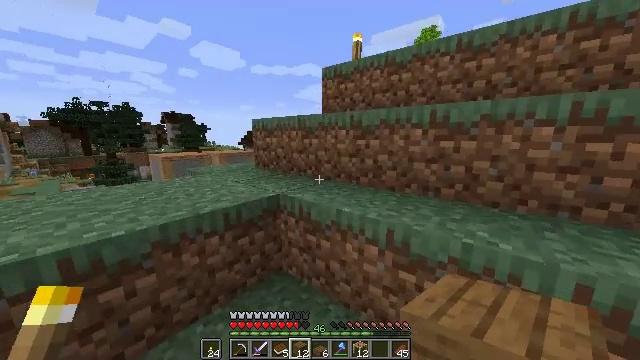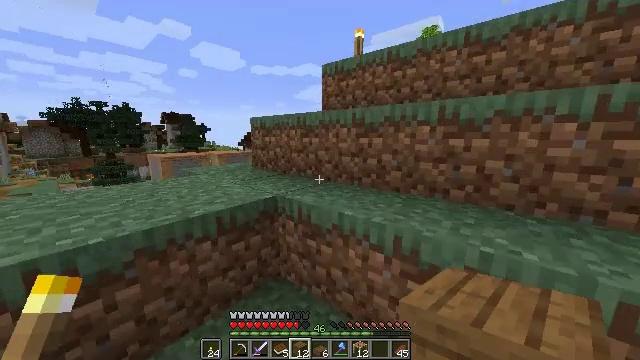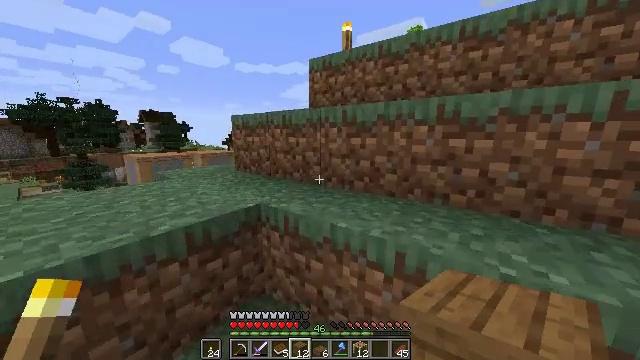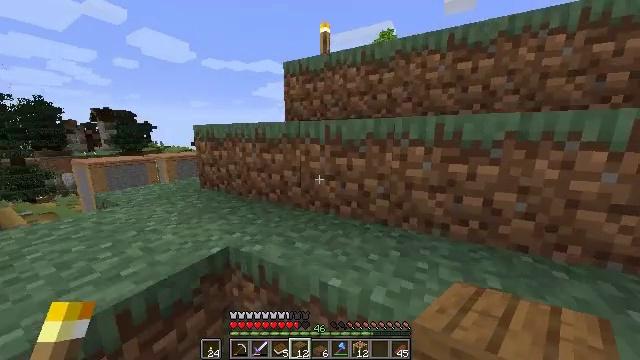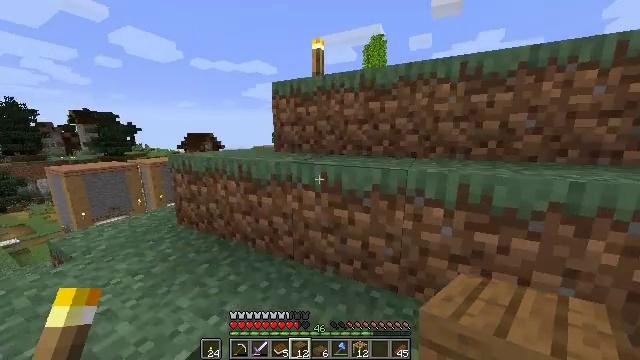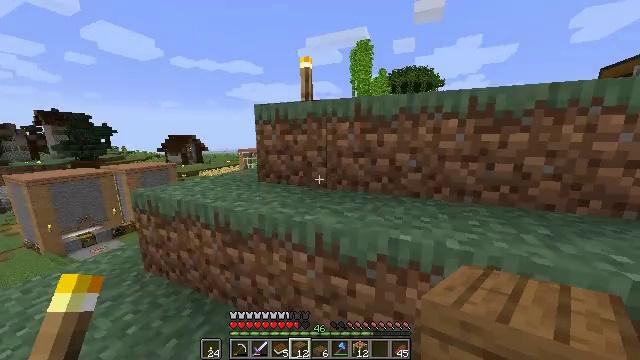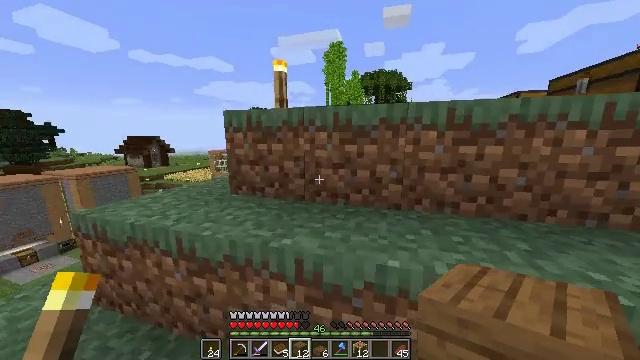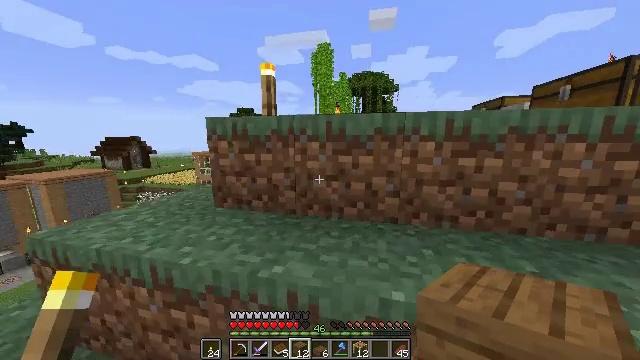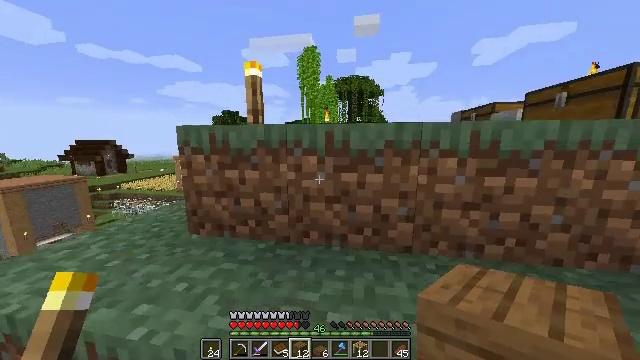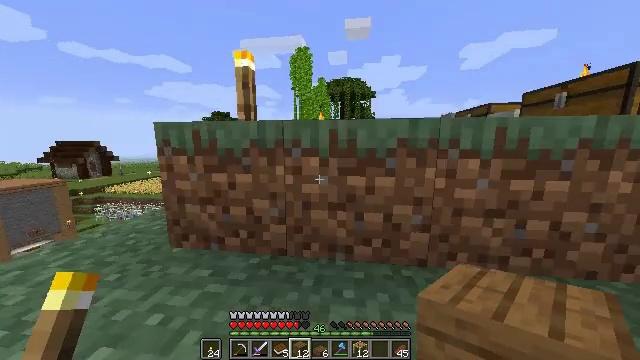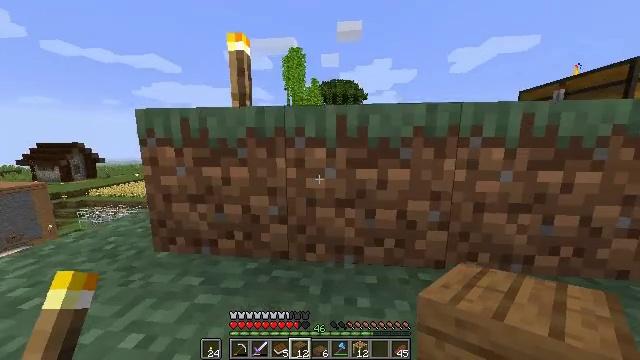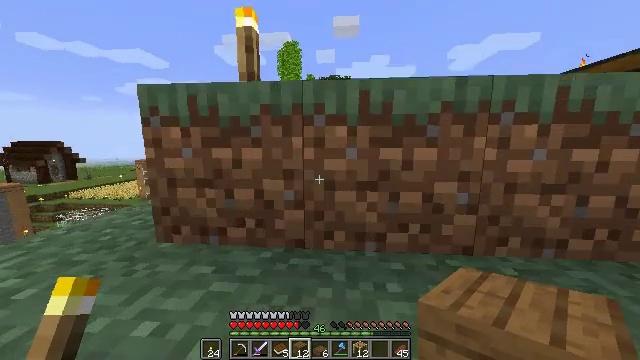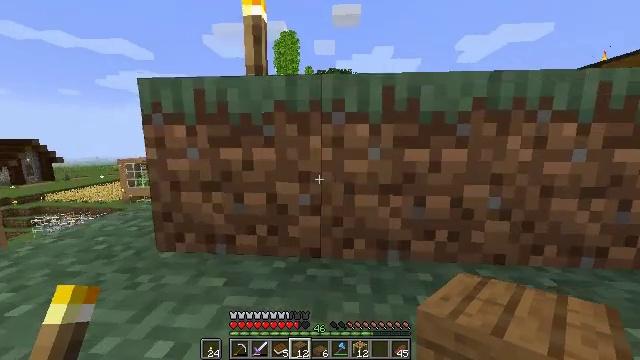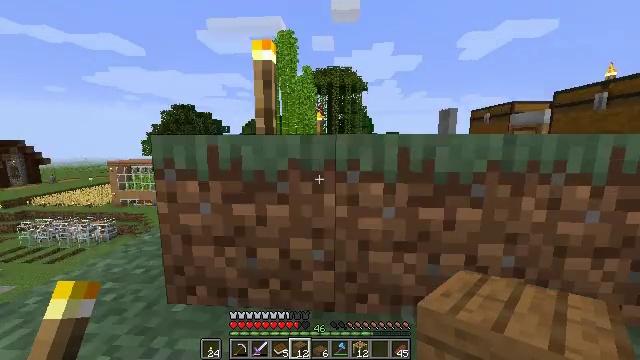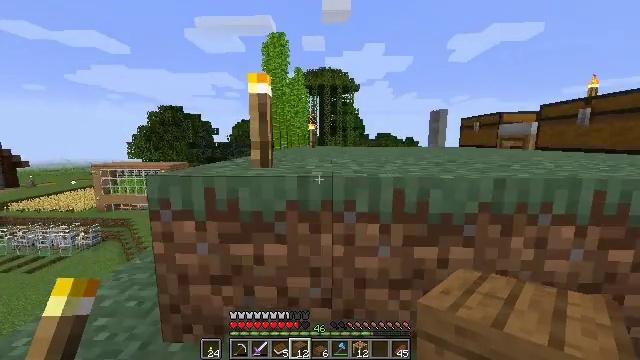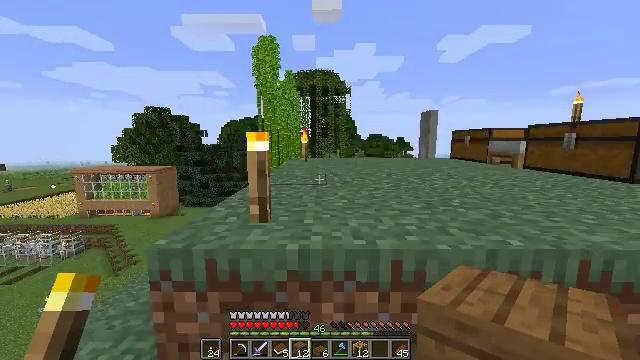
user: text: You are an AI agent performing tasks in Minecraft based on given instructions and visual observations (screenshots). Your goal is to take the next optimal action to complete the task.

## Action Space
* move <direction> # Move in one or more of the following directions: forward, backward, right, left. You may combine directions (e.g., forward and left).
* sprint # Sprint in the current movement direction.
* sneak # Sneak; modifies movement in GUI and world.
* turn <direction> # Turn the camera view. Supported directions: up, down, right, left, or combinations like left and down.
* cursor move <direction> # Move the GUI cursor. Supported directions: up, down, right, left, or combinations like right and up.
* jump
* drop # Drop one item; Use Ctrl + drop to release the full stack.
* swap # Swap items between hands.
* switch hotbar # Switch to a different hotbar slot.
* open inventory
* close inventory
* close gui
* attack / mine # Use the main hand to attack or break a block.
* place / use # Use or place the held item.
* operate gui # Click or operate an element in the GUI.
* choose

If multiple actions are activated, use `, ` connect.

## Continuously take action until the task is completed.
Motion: motion action
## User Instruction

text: Use the crafting table to make a spruce fence gate.
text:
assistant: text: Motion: move forward
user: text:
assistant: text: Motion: move forward, turn right
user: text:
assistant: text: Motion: move forward, turn right, jump
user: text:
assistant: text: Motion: move forward, turn right, jump
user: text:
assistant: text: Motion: move forward, turn right, jump
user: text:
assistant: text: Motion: move forward, turn right, jump
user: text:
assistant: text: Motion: move forward, turn right, jump
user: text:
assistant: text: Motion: move forward, turn right, jump
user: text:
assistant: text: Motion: move forward, turn right, jump
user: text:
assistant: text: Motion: move forward, turn right, jump
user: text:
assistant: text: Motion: move forward, sprint, turn right, jump
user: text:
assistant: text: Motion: move forward, sprint, jump
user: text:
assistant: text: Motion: move forward, sprint, jump
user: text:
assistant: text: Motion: move forward, sprint, turn right, jump
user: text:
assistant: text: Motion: move forward, turn right, jump
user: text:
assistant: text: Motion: move forward, turn right, jump
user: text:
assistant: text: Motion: move forward, turn right, jump
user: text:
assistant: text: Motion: move forward, turn right and down, jump
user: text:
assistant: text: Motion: move forward, turn right, jump
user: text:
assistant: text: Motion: move forward, turn right and down, jump
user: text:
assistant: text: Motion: move forward, sprint, turn right, jump
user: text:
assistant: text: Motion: move forward, sprint, turn right and down, jump
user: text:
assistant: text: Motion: move forward, sprint, jump
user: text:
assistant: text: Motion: move forward, jump
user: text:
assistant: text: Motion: move forward, jump
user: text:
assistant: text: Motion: move forward, jump
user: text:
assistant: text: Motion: move forward, jump
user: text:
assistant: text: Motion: move forward, turn left, jump
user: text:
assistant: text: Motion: move forward, jump
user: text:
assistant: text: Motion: move forward, sprint, jump